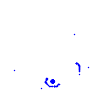
Particle: pion